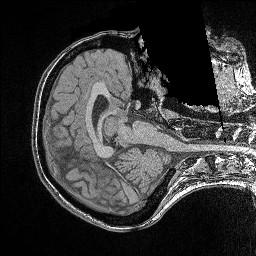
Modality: FLASH
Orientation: axial
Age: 31
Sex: female